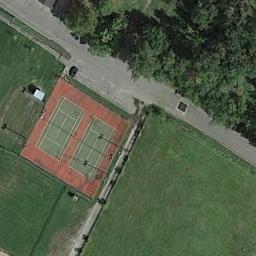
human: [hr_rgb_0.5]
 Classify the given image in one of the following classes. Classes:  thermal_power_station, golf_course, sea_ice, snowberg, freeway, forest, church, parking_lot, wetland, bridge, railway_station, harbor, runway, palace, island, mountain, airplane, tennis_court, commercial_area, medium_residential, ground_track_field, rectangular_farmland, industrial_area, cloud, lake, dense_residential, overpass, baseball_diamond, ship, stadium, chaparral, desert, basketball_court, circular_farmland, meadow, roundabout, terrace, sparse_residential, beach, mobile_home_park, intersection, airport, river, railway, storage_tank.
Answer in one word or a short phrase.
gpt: tennis_court